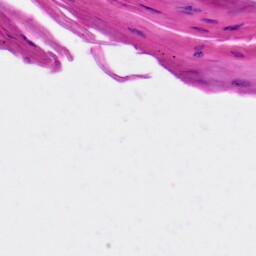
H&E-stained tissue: Skin